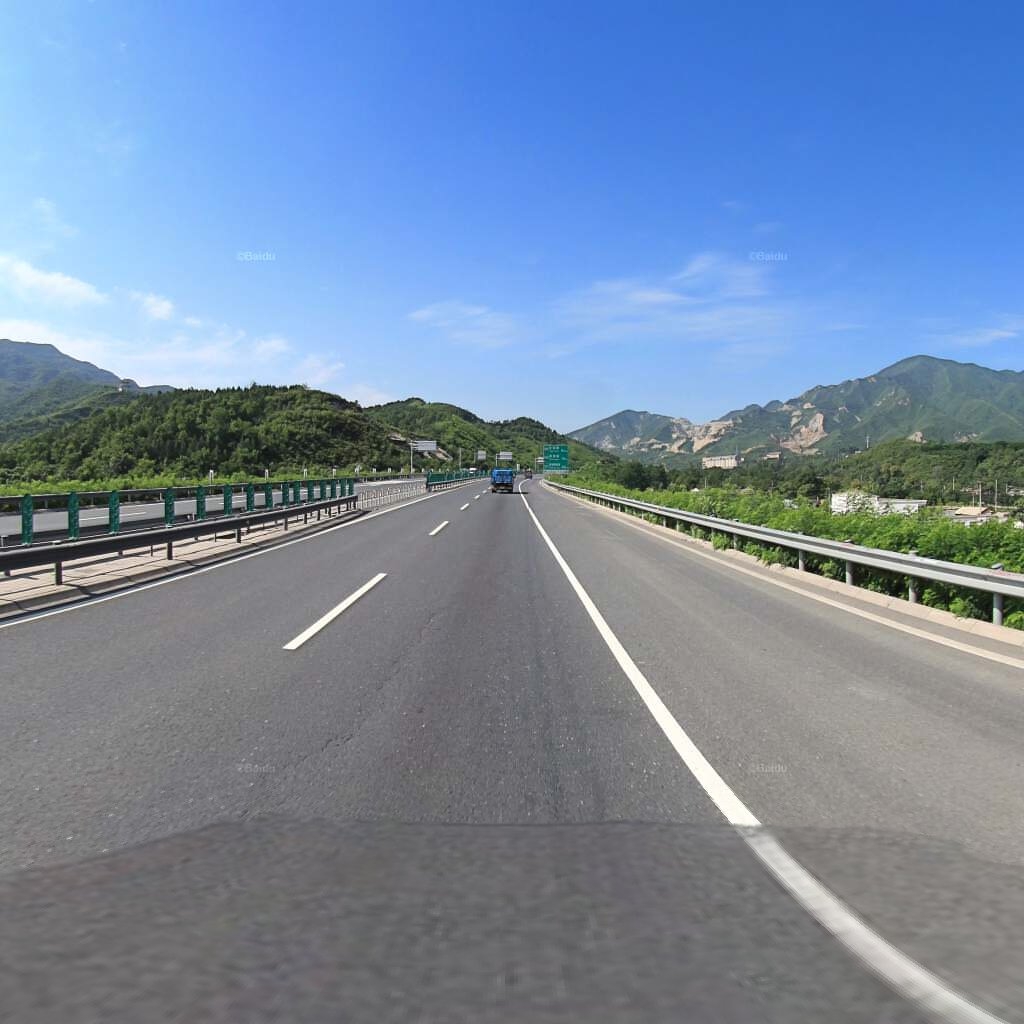
Region: Haidian
Road damage annotations: longitudinal crack